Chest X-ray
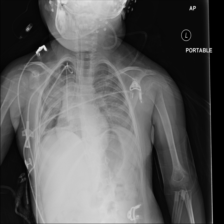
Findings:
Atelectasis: negative
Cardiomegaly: negative
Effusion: negative
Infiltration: negative
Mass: negative
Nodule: negative
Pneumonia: negative
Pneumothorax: positive
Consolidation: negative
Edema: negative
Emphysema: negative
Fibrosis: negative
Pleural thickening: negative
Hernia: negative